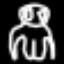
Label: frog